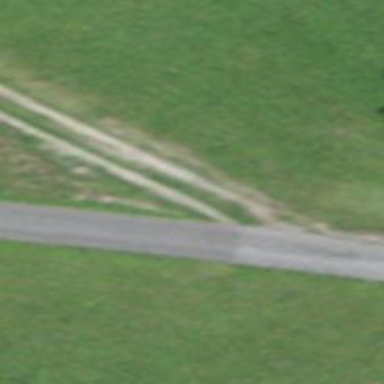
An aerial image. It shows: Service road with unpaved surface.